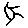
Label: sun